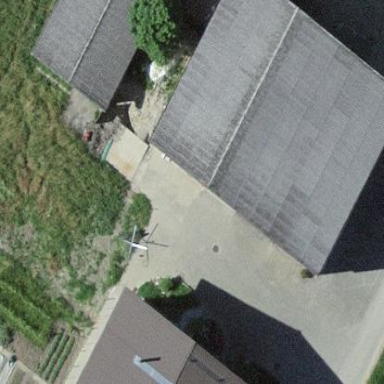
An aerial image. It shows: Barn.